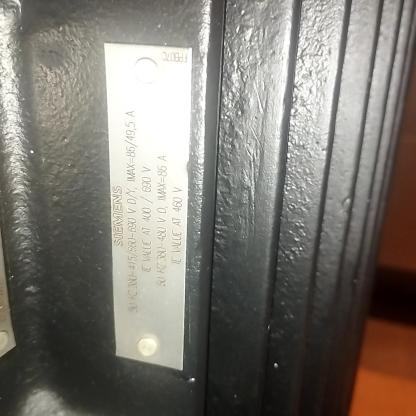
Klasa: tabliczka-znamionowa